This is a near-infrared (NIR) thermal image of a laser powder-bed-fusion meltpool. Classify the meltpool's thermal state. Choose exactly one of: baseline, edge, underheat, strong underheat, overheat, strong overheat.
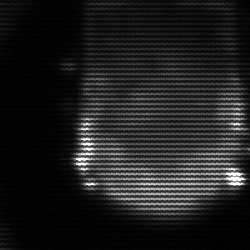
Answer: edge